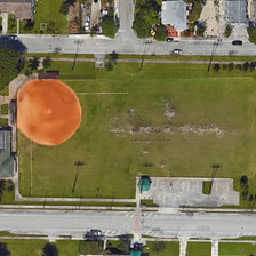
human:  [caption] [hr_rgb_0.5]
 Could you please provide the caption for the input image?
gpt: a rectangular piece of green grass .

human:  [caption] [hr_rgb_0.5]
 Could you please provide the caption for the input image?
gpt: There is a bifurcation at the top of the orange baseball field.

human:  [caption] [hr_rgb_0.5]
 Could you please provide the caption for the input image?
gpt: There is a fork at the top of the orange baseball field.

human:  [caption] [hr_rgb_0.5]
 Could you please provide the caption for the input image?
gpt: the grass is yellow with dark green trees around .

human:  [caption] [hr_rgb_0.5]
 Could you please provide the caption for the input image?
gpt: There is a fork in the road at the top of an orange baseball field.